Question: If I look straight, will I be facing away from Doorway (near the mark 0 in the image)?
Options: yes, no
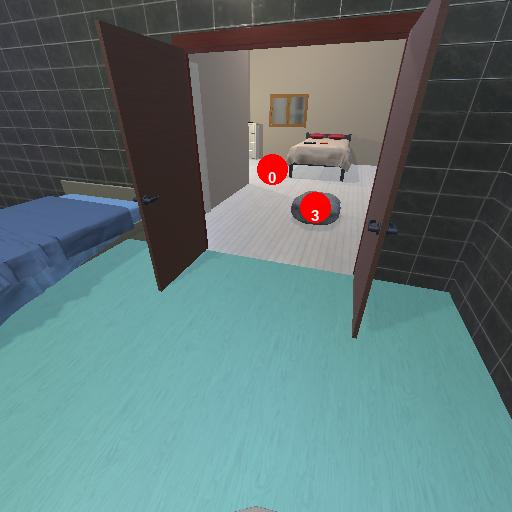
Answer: yes